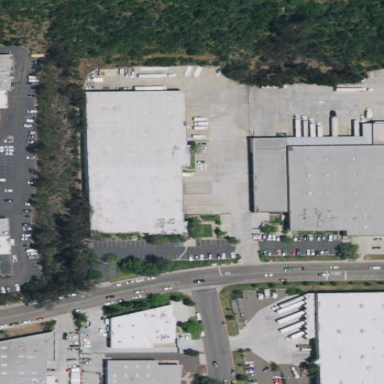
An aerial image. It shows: Industrial building.